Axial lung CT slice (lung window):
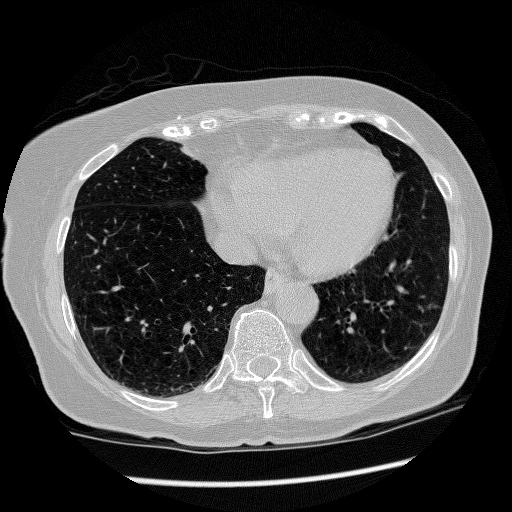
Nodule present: no